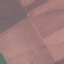
Label: AnnualCrop